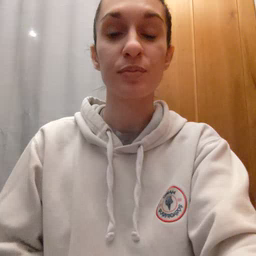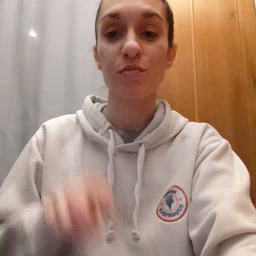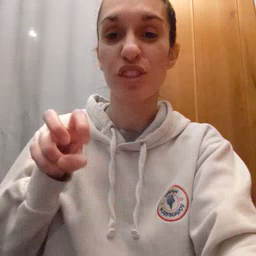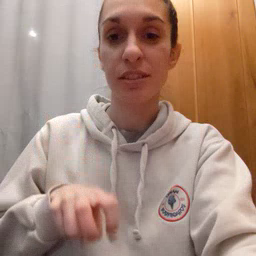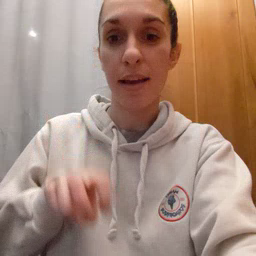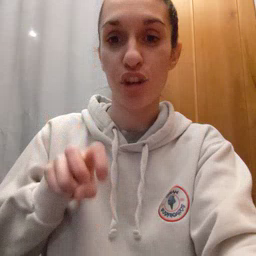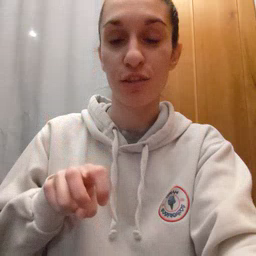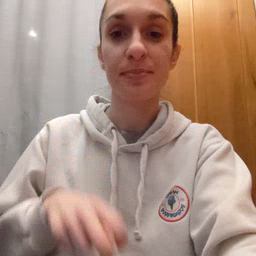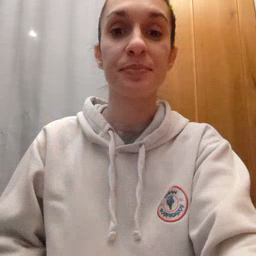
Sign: chair